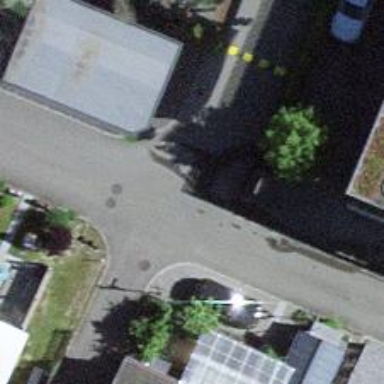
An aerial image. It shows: Asphalt alley designated as service road.